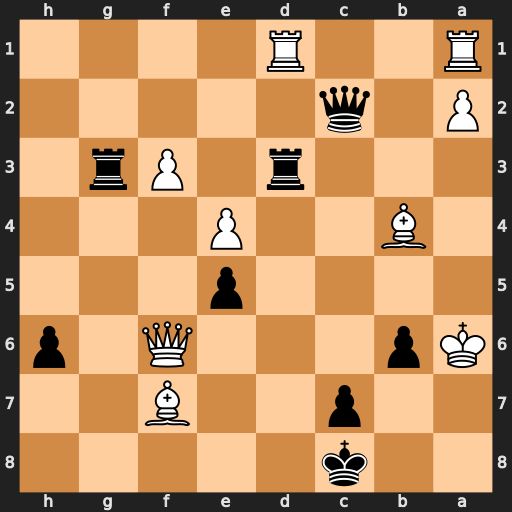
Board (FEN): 2k5/2p2B2/Kp3Q1p/4p3/1B2P3/3r1Pr1/P1q5/R2R4
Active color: b
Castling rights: -
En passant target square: -
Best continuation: Qa4+ Ba5 Qxa5#